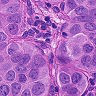
Metastatic tissue present: yes